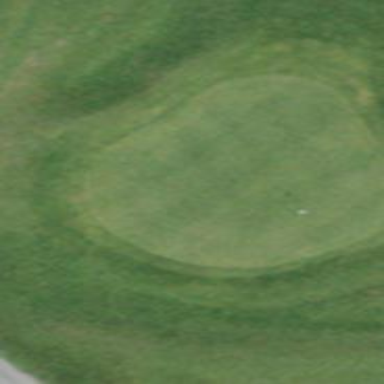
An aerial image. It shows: Picturesque green golfing area with grass land use.